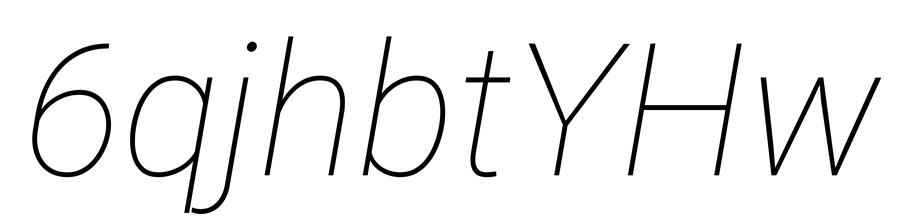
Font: Roboto-Italic_Thin_Italic